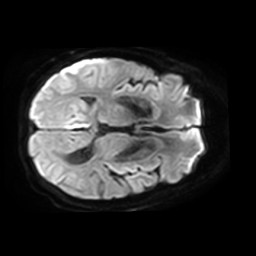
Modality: TRACE
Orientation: axial
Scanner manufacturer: philips
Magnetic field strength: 3 T
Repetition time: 4.726 s
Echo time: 0.06104 s